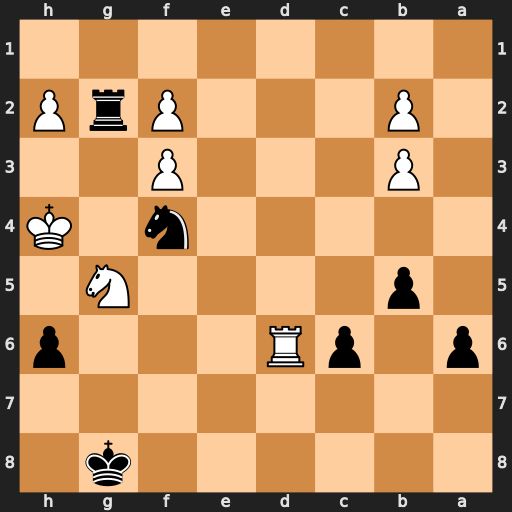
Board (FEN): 6k1/8/p1pR3p/1p4N1/5n1K/1P3P2/1P3PrP/8
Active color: b
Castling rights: -
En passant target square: -
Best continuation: hxg5#